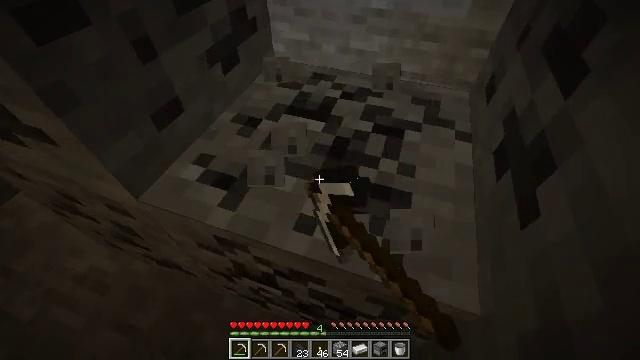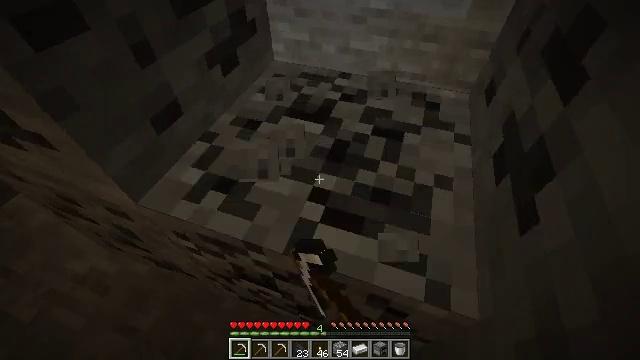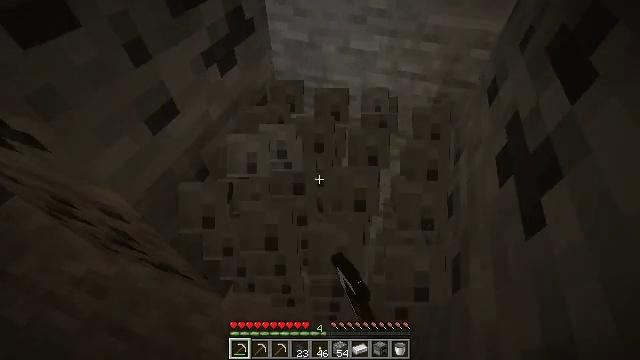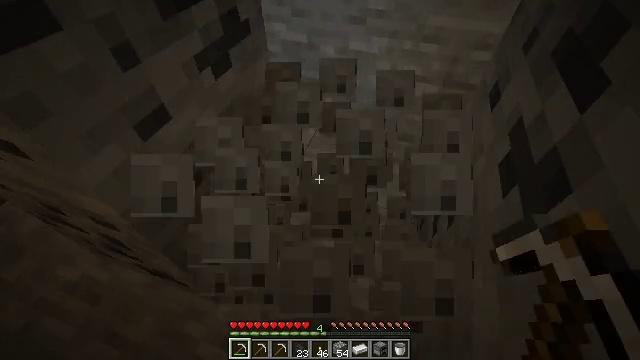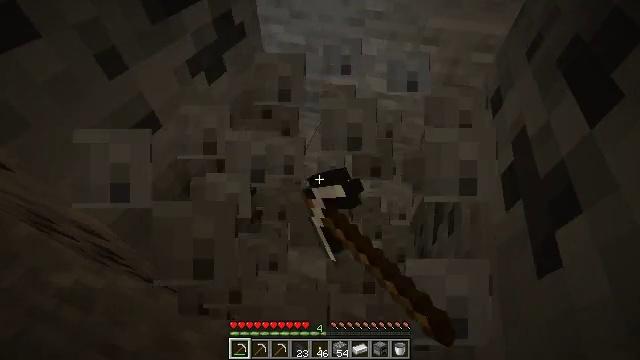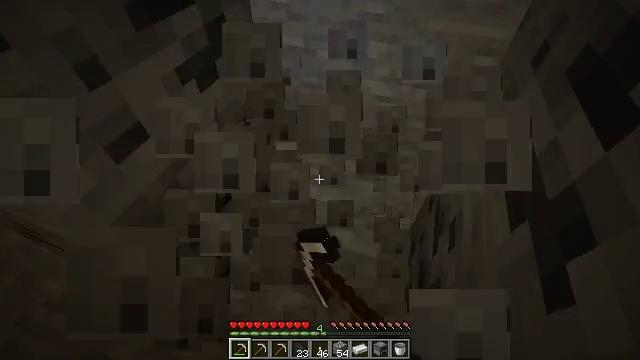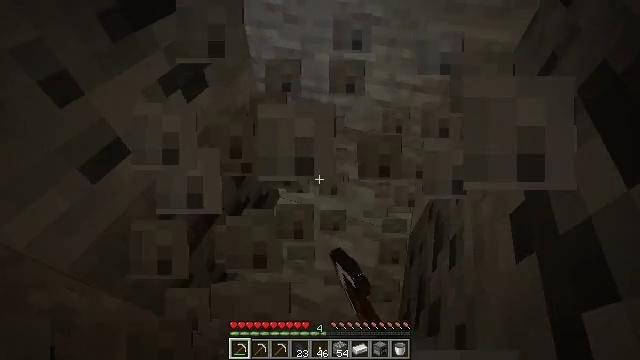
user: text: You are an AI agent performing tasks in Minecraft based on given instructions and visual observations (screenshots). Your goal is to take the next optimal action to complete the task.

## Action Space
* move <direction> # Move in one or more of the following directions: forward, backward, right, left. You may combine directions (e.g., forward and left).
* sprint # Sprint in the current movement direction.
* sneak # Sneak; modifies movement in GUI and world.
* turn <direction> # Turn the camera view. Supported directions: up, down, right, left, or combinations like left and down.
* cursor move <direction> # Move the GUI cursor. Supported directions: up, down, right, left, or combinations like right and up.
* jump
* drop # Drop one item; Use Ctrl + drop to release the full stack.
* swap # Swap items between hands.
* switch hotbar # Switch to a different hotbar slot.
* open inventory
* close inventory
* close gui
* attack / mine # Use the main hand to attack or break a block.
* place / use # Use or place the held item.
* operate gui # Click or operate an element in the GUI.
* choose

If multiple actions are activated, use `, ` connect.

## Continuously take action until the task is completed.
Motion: motion action
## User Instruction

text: Extract coal from the ore block.
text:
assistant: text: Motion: move right, attack / mine
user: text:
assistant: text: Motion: move right, attack / mine
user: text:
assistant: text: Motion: move right, attack / mine
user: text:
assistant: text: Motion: move right, attack / mine
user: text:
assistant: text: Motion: move right, attack / mine
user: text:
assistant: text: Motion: move right, attack / mine
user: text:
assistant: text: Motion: attack / mine